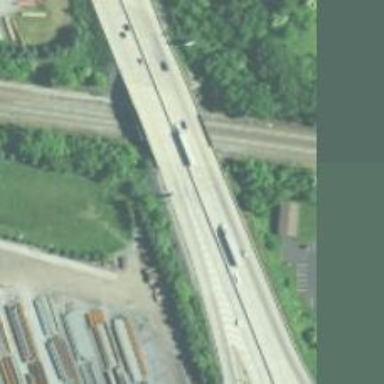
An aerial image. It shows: Motorway junction.